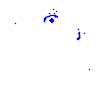
Particle: proton